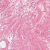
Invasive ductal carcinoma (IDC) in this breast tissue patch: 0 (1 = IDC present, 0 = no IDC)